Question: I have a DLL which takes care of custom drawing for some special glass effects. I'm putting it in a DLL for three reasons: So it can be easily re-used and distributed of course without weighing its host app down, So I can distribute it to developers without them knowing how it works, and So it can be used from C#. It currently works in Delphi, but I know I will need to do many changes to make it support C#. For example, the main DLL function includes 1 parameter (a Record) which contains a number of types I know won't work in C# (like String, and maybe TColor). Project isn't quite 100% done yet, but is working.
I need someone to point out the easiest approach to accomplishing this. The code is too large to post it all here, so <URL>.
- - - - - - - - -
'*'
- '*'
- '*'- '*'
- '*'- Unit: JDLibTestAppD7.pas '*'('*' )()

I'm not asking for a re-write, although you're more than welcome to. I just need some tips on how to approach this.
---
Original glass drawing code credited to "NGLN" of StackOverflow answering a prior question of mine: <URL>
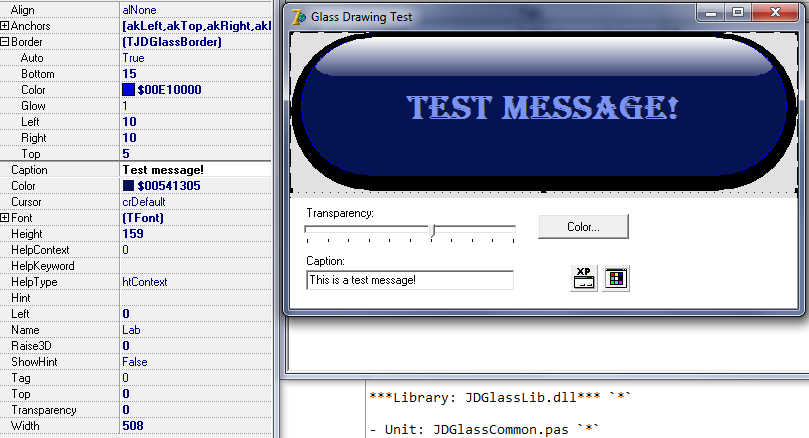
Answer: > Should I keep using Records as I am, or use something else
like Packed Record?
Records are good for interop. Don't pack them, that just makes interop harder.
> Any tricks to use something other than String or PChar in
these Records?
Don't use string. That's Delphi only and even specific to Delphi versions. PChar is fine for interop. Sometimes it can be simplest to use fixed length inline char arrays in records. It depends on the use.
> How would I wrap this DLL in C#?
Call it from C# using p/invoke.
> Is it safe to pass types such as TColor in the Records?
Yes that's easy to work with. Make sure it's a true RGB color rather than a special color like clWindow.
> Do you foresee any other issues in my code?
The glass rendering may well be incompatible with the rendering used by the C# libraries. It could very well depend on whether or not your C# code uses WinForms or WPF. In fact you may well find that the C# developers would find it easier to use native C# code. I expect glass rendering is well supported in the common C# GUI frameworks.